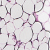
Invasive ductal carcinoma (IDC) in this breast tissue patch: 0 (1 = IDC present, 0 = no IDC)